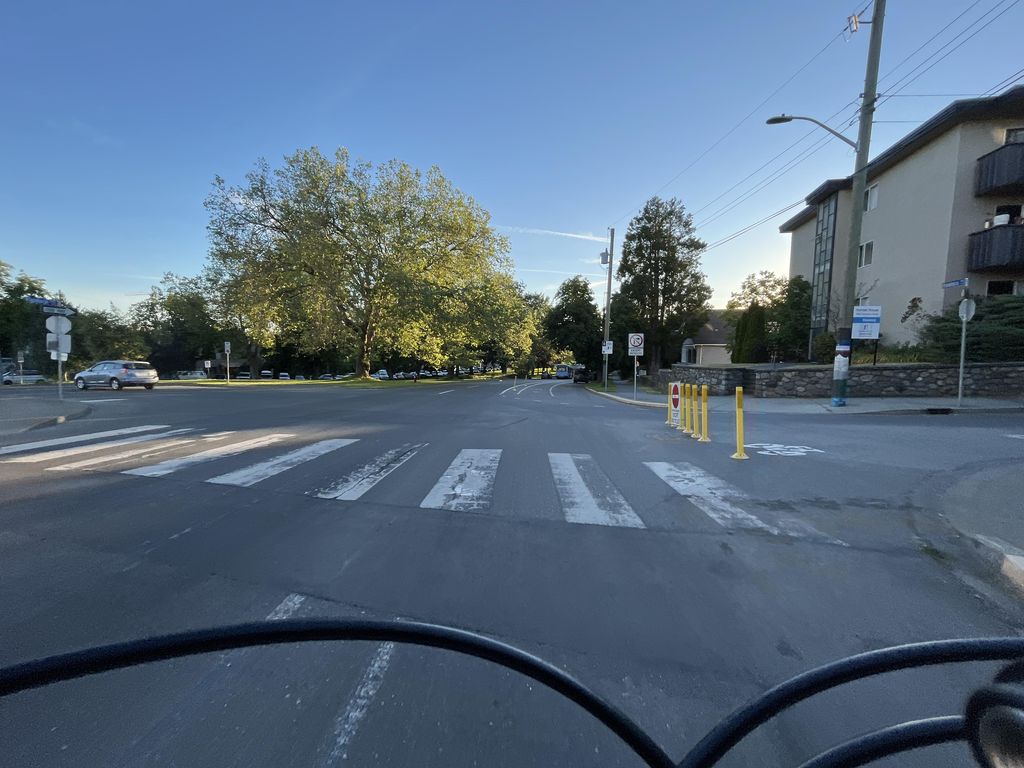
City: victoria